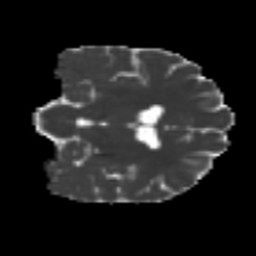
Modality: MD
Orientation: coronal
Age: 24
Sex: female
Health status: ill
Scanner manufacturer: siemens
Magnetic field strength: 3 T
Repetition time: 6.5 s
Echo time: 0.062 s